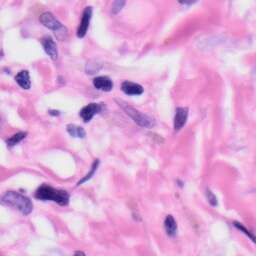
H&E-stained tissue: Skin